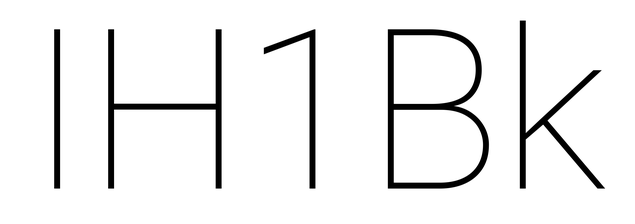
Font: Roboto_Thin